Field crop: maize
Growth stage: 2
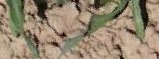
Species: maize